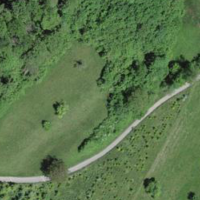
EUNIS habitat code: 24
Species observed at this site:
Neottia ovata